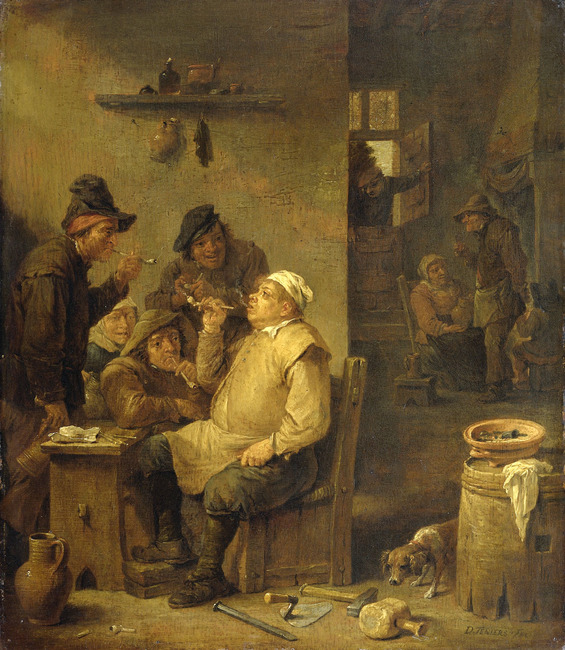
Title: Mason smoking a pipe in an inn
Artist: David Teniers (II)
Earliest date: 1625
Latest date: 1690
Genre: painting
Iconography: Tobacco
Keywords: genre, interior view, inn, smoking (activity), pipe, peasant, mason, chair, dog, tool